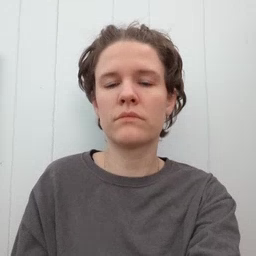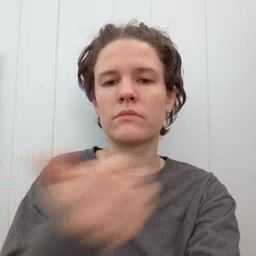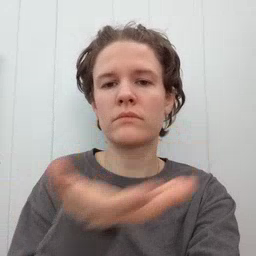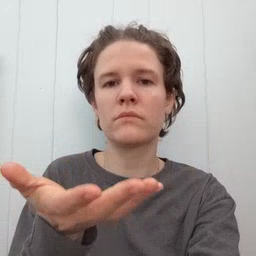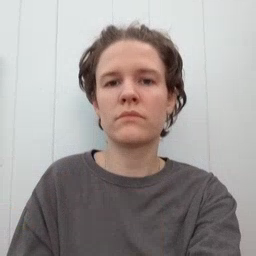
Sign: every